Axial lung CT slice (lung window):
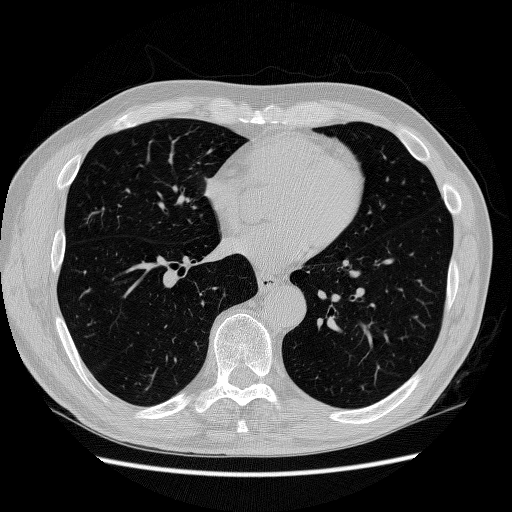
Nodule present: no